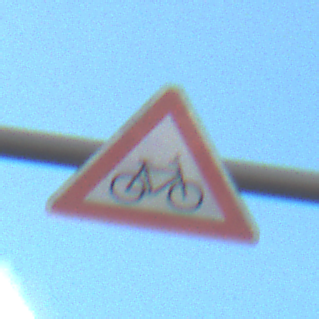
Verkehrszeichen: RadverkehrLinks
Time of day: SunriseSunset
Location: Outdoor (RoadRail)
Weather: PartlyCloudy
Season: NotSpecified
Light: Natural